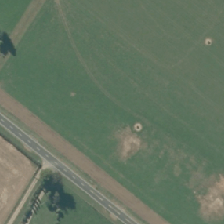
Land cover: shortrotation_cropland